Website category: sports
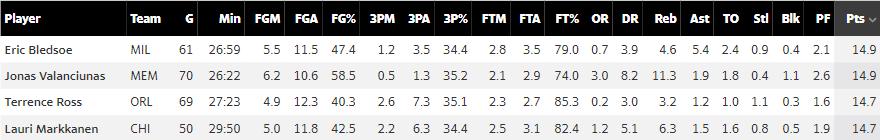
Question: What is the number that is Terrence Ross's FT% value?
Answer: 85.3

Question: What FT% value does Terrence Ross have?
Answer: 85.3

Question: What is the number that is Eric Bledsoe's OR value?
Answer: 0.7

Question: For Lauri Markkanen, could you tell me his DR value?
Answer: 5.1

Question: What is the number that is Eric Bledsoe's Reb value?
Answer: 4.6

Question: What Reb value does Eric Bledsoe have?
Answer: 4.6

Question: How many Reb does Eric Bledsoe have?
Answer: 4.6

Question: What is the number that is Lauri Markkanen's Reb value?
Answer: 6.3

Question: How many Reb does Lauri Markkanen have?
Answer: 6.3

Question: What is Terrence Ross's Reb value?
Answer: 3.2

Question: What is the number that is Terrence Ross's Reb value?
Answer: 3.2

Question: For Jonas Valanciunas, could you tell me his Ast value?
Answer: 1.9

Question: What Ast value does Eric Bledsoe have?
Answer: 5.4

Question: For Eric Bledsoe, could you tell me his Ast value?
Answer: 5.4

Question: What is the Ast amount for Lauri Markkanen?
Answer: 1.5

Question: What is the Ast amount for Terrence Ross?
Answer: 1.2

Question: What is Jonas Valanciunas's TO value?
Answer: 1.8

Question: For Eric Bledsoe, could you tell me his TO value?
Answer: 2.4

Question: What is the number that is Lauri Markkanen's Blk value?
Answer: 0.5

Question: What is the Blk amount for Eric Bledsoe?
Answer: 0.4

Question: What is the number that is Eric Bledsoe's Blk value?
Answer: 0.4

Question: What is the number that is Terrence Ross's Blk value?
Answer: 0.3

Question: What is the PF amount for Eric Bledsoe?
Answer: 2.1

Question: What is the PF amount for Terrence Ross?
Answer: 1.6

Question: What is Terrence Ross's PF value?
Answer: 1.6

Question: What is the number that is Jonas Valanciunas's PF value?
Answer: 2.6

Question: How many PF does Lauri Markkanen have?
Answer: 1.9

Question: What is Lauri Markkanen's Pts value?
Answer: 14.7

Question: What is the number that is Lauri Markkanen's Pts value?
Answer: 14.7

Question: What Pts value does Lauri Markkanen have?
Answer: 14.7

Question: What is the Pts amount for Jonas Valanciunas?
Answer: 14.9

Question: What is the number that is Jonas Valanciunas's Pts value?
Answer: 14.9